Question: I am trying to create a scraper for Etsy shop managers but after I log in I am unable to use the code to locate the shop manager button(NoSuchElement). Here is my code:
'''
from selenium import webdriver
options = webdriver.ChromeOptions()
options.add_argument('--incognito')
driverLocation = 'Downloads/chromedriver'
driver = webdriver.Chrome(driverLocation)
driver.get("https://www.etsy.com/signin")
username = driver.find_element_by_id("join_neu_email_field")
username.clear()
username.send_keys("username")
password = driver.find_element_by_id("join_neu_password_field")
password.clear()
password.send_keys("password")
driver.find_element_by_name("submit_attempt").click()
driver.implicitly_wait(10)
driver.find_element_by_class_name("wt-display-inline-flex-xs wt-flex-direction-column-xs wt-align-items-center wt-text-link-no-underline wt-p-xs-2 wt-pt-lg-0 wt-pb-lg-0 wt-pl-lg-1 wt-pr-lg-1 ge-nav-link reduced-margin-xs").click()
driver.quit()
'''
The button I am trying to locate on the website:

I've tried various different methods(xpath, class_name, css_selector). I only see the class name as an identifier so I am not sure why its not working.
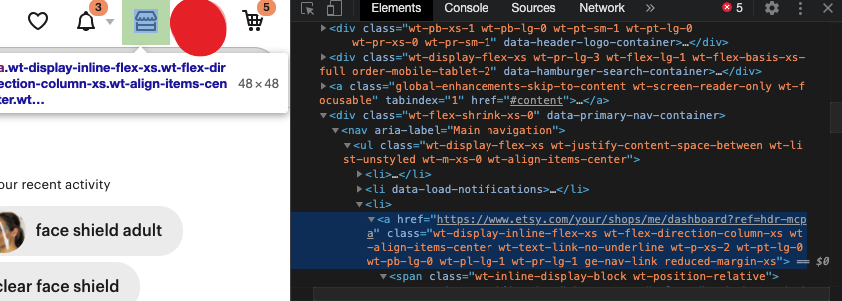
Answer: You should not use class name here because this class looks pretty much dynamic.
Using href attribute value in xpath is also not suggested.
1. In this case you should write an xpath with respect to some element which has static attribute or text. I feel there is a text in span tag so here you can try - //span[text()='putTheTextValue']/parent::a
2. Put a 5sec wait before interacting to this element just to make sure it is loaded when you are looking for this element. Later you can adjust this.